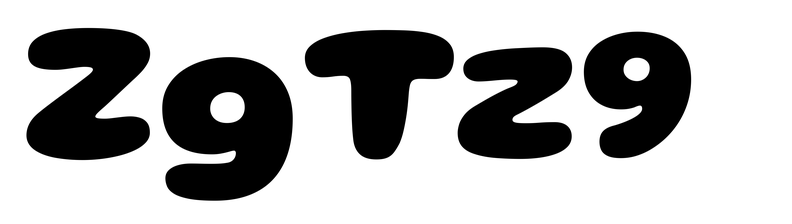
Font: Gluten_ExtraBold